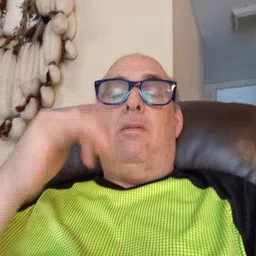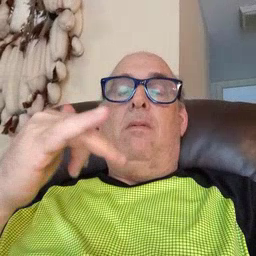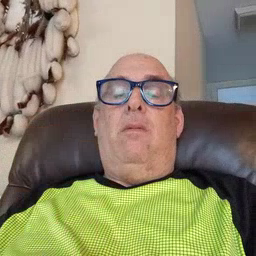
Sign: yellow